Interaction volume radius: 10 \u00c5
Interaction volume height: 30 \u00c5
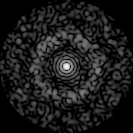
Disorder parameter: 0.826